Question: What is the result of this measurement?
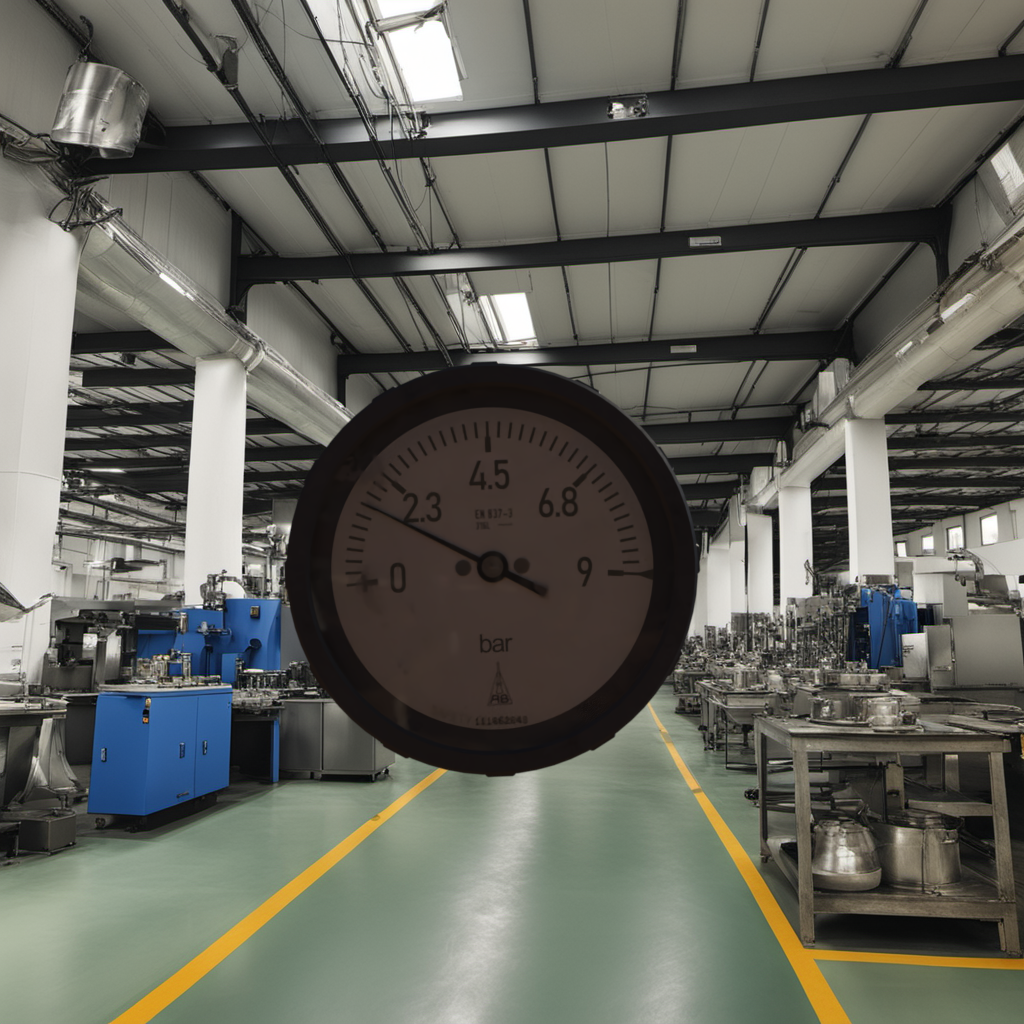
Answer: The result is 1.67
Question: What is the range of this measurement?
Answer: The range is from 0 to 9
Question: What is the minimum and maximum value range of the measurement in the image?
Answer: The minimum value is 0 and the maximum value is 9